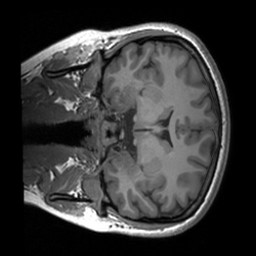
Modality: T1w
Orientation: coronal
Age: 21
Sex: female
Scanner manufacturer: siemens
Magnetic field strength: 3 T
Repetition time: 1.9 s
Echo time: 0.00226 s